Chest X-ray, AP view. Patient: 28 years old, sex M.
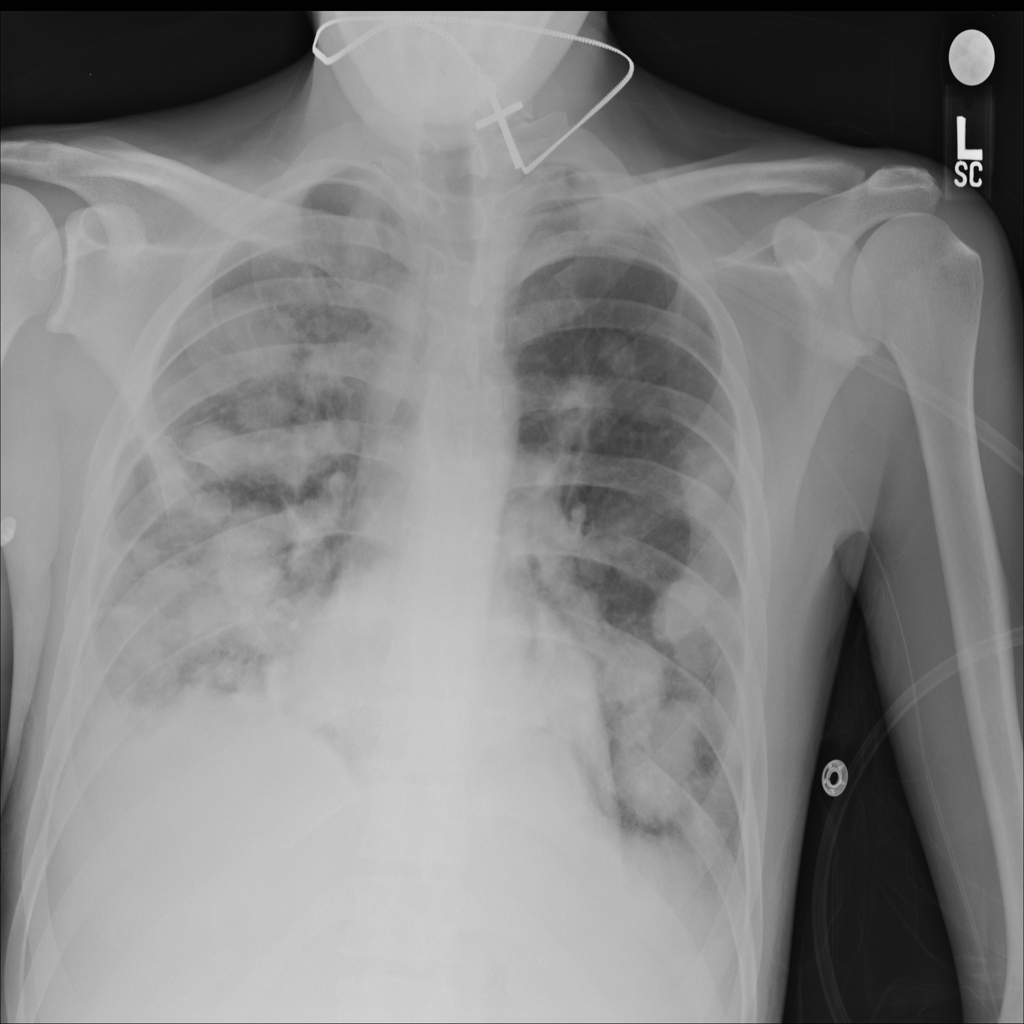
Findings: Nodule